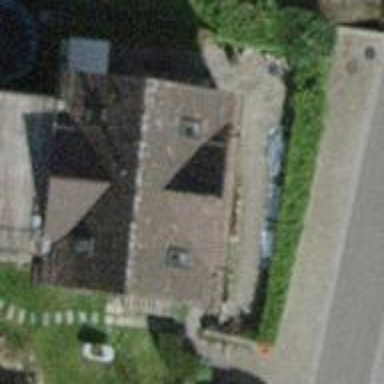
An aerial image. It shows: Detached building.